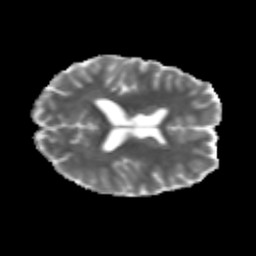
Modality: MD
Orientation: axial
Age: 21
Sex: male
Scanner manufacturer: siemens
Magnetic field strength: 3 T
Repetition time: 3.5 s
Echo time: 0.125 s